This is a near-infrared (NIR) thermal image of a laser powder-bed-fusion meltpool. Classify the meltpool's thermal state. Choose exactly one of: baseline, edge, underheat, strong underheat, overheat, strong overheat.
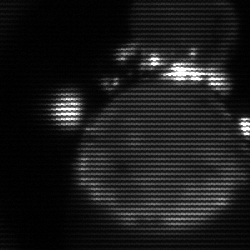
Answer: edge